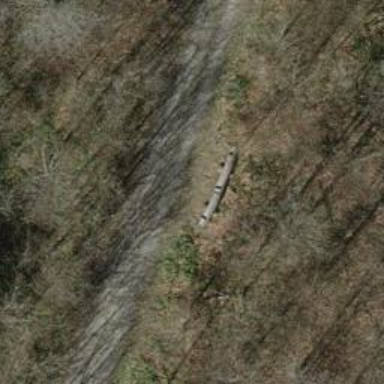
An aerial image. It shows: Bench.